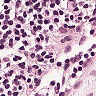
Metastatic tissue present: no